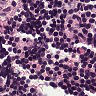
Metastatic tissue present: no